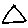
Label: triangle